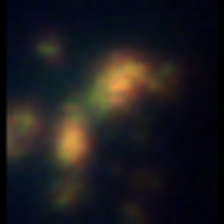
Taxon: Diatom_aggregate
Group: Diatoms